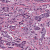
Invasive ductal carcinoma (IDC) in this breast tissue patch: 1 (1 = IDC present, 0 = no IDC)